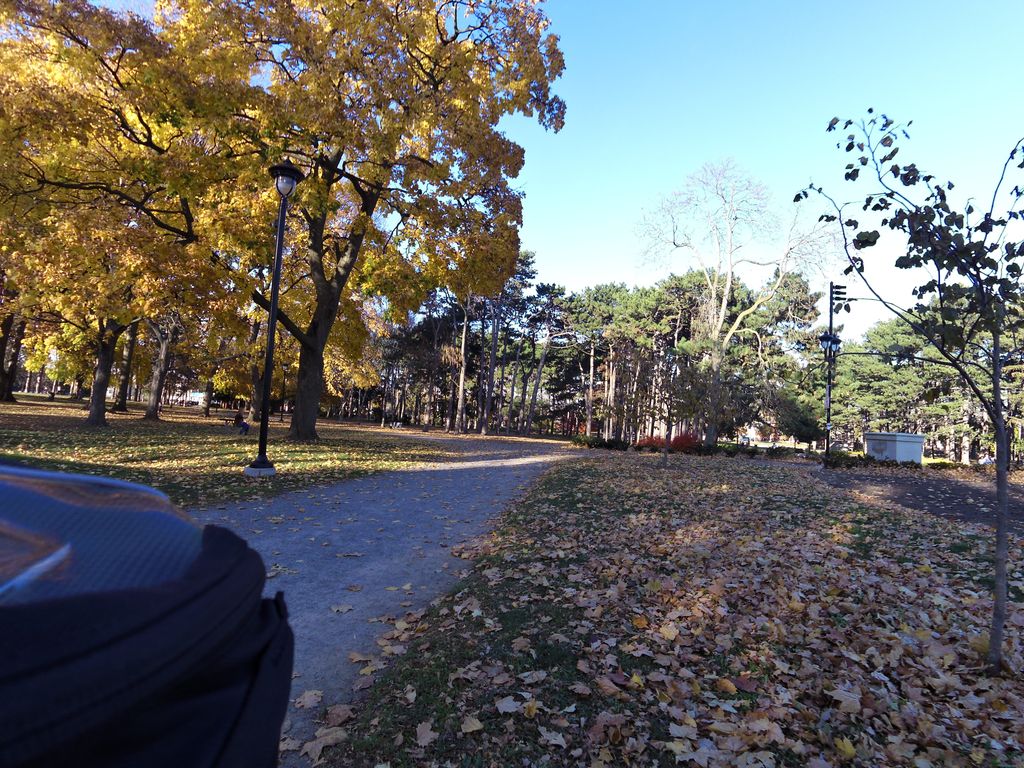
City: hamilton